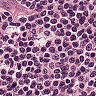
Metastatic tissue present: no